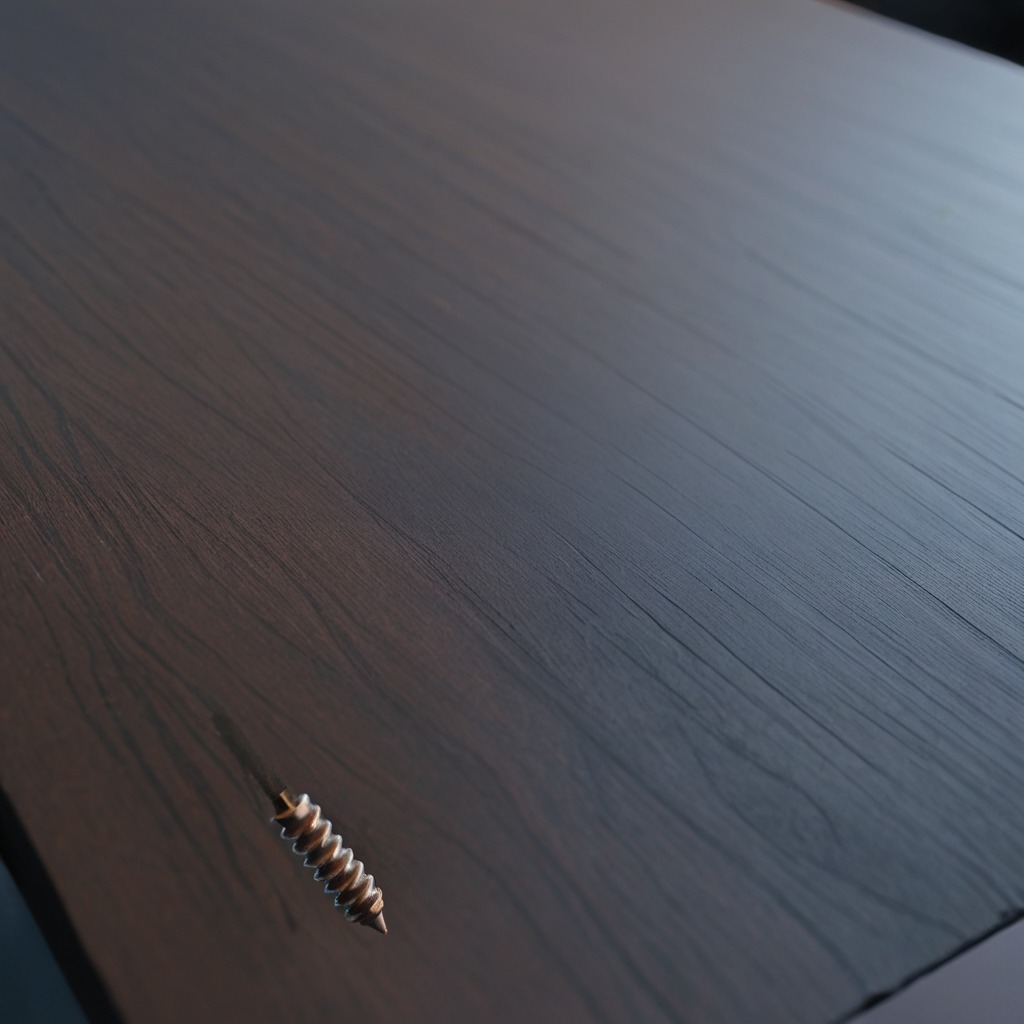
A metal screw is lying on the table.